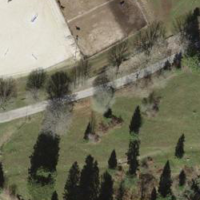
EUNIS habitat code: 43
Species observed at this site:
Caltha palustris